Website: home-depot
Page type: payment
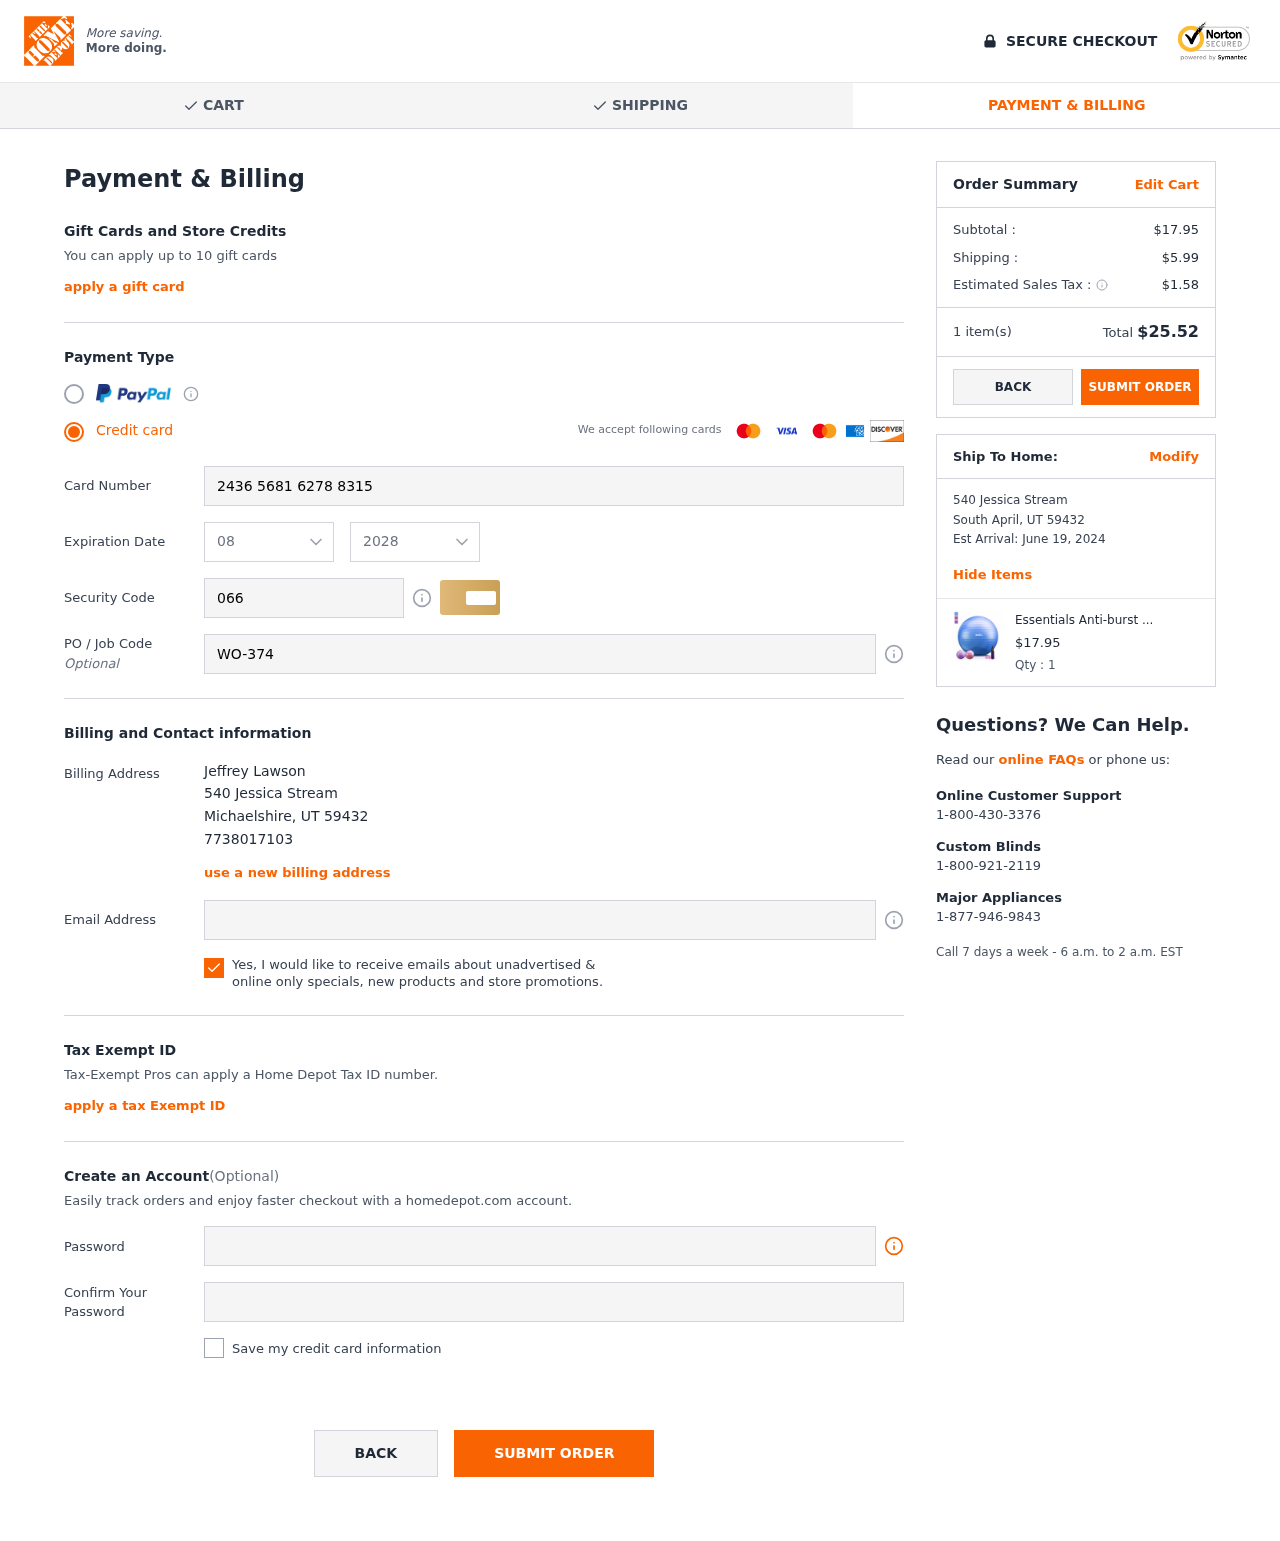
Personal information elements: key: PII_CARD_CVV
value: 066
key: PII_CARD_EXPIRY_MONTH
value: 08
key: PII_CARD_EXPIRY_YEAR
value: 28
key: PII_CARD_NUMBER
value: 2436 5681 6278 8315
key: PII_CITY
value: Michaelshire
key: PII_CITY2
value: South April
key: PII_EMAIL
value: jlawson@hotmail.com
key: PII_FULLNAME
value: Jeffrey Lawson
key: PII_JOB_CODE
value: WO-374783
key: PII_PHONE
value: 7738017103
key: PII_POSTCODE
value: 59432
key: PII_POSTCODE2
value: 59432
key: PII_STATE_ABBR
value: UT
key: PII_STATE_ABBR2
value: UT
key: PII_STREET
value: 540 Jessica Stream
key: PII_STREET2
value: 540 Jessica Stream
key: PII_POSTCODE_FULL
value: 59432
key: PII_POSTCODE_NUMERIC
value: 59432
Product elements: key: PRODUCT1_NAME
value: Essentials Anti-burst Exercise Ball 65 cm 75 cm Fitness Ball with Ball Pump Pezzi Ball for Yoga Pila
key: PRODUCT1_PRICE
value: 17.95
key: PRODUCT1_QUANTITY
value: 1
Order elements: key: ORDER_SUBTOTAL
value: $17.95
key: ORDER_SHIPPING_COST
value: $5.99
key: ORDER_TAX
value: $1.58
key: ORDER_NUM_ITEMS
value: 1 item(s)
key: ORDER_TOTAL
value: $25.52
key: ORDER_DELIVERY_DATE
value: June 19, 2024